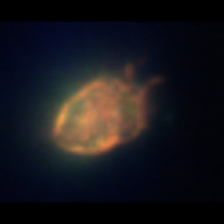
Taxon: Ciliates
Group: Other